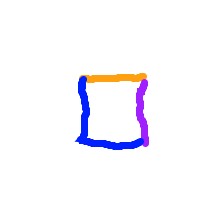
Shape: square